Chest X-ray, AP view. Patient: 54 years old, sex M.
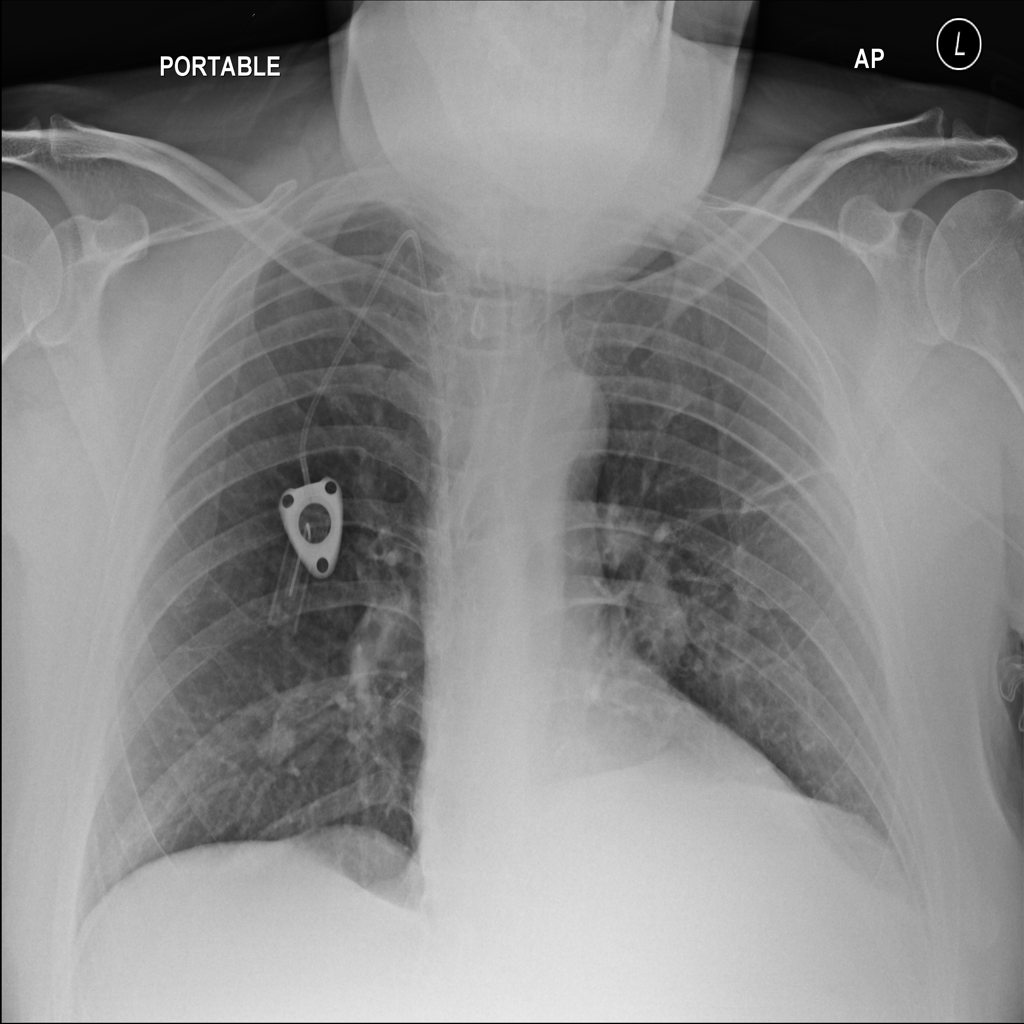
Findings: No Finding